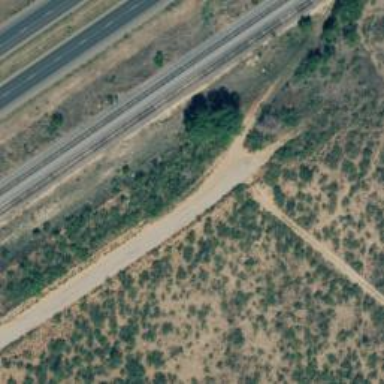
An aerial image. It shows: Unclassified road with asphalt surface.